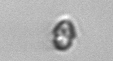
Label: Heterocapsa_rotundata